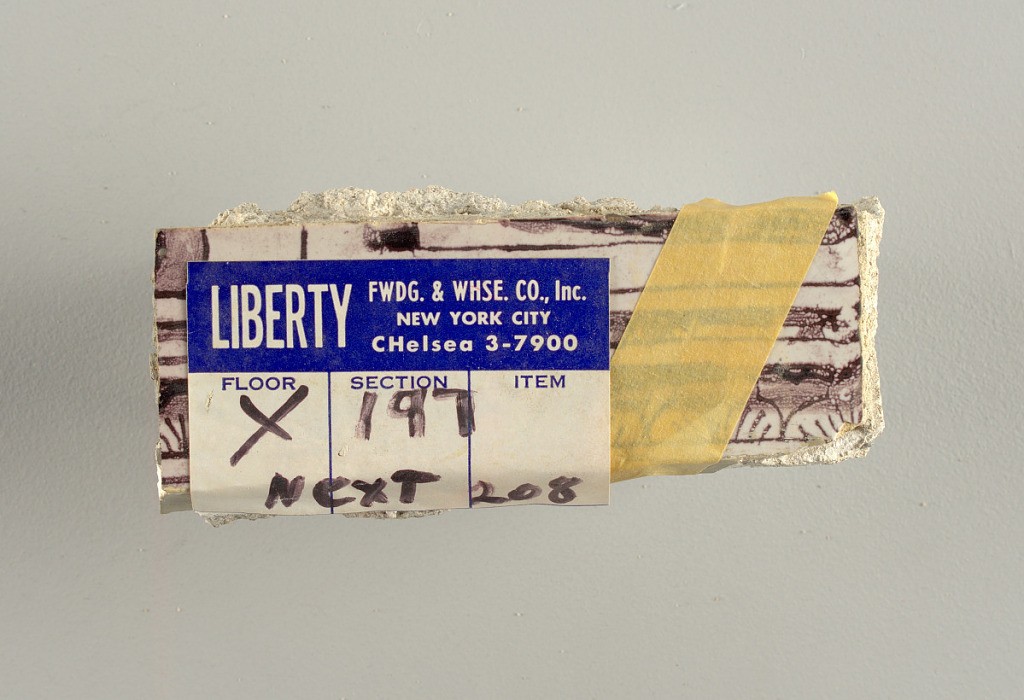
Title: Tile wall facing
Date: ca. 1725
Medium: Tin-glazed earthenware, underglaze
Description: Horizontal rectangle.  Thirty tiles wide and twenty-three tiles high with opening for fireplace eleven tiles wide and ten high.  Foliage arabesques disposed about three vertical axes from which are emphazised by urns at center and right, and at left by the figure of a standing woman carrying an infant on her arm and accompanied by two children.